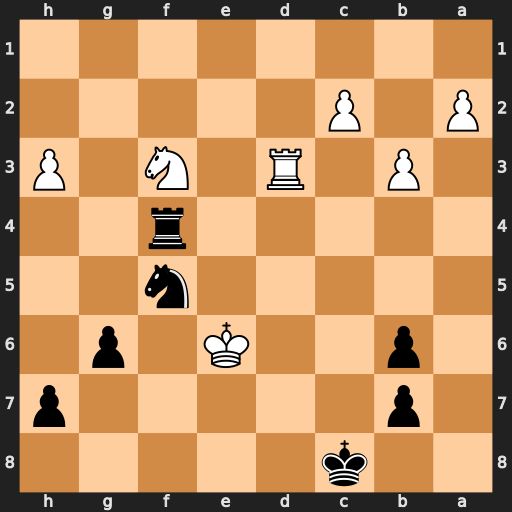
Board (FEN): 2k5/1p5p/1p2K1p1/5n2/5r2/1P1R1N1P/P1P5/8
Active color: b
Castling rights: -
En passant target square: -
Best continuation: Rxf3 Rxf3 Nd4+ Ke5 Nxf3+